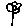
Label: flower